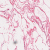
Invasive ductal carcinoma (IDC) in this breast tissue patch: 0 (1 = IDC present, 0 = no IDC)